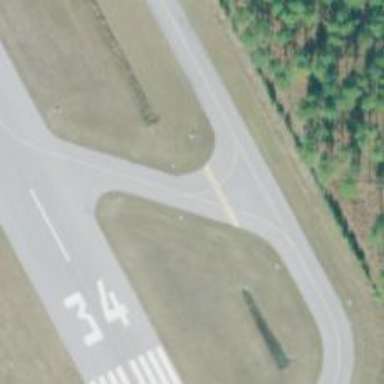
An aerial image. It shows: Image of taxiway at airport.